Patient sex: M
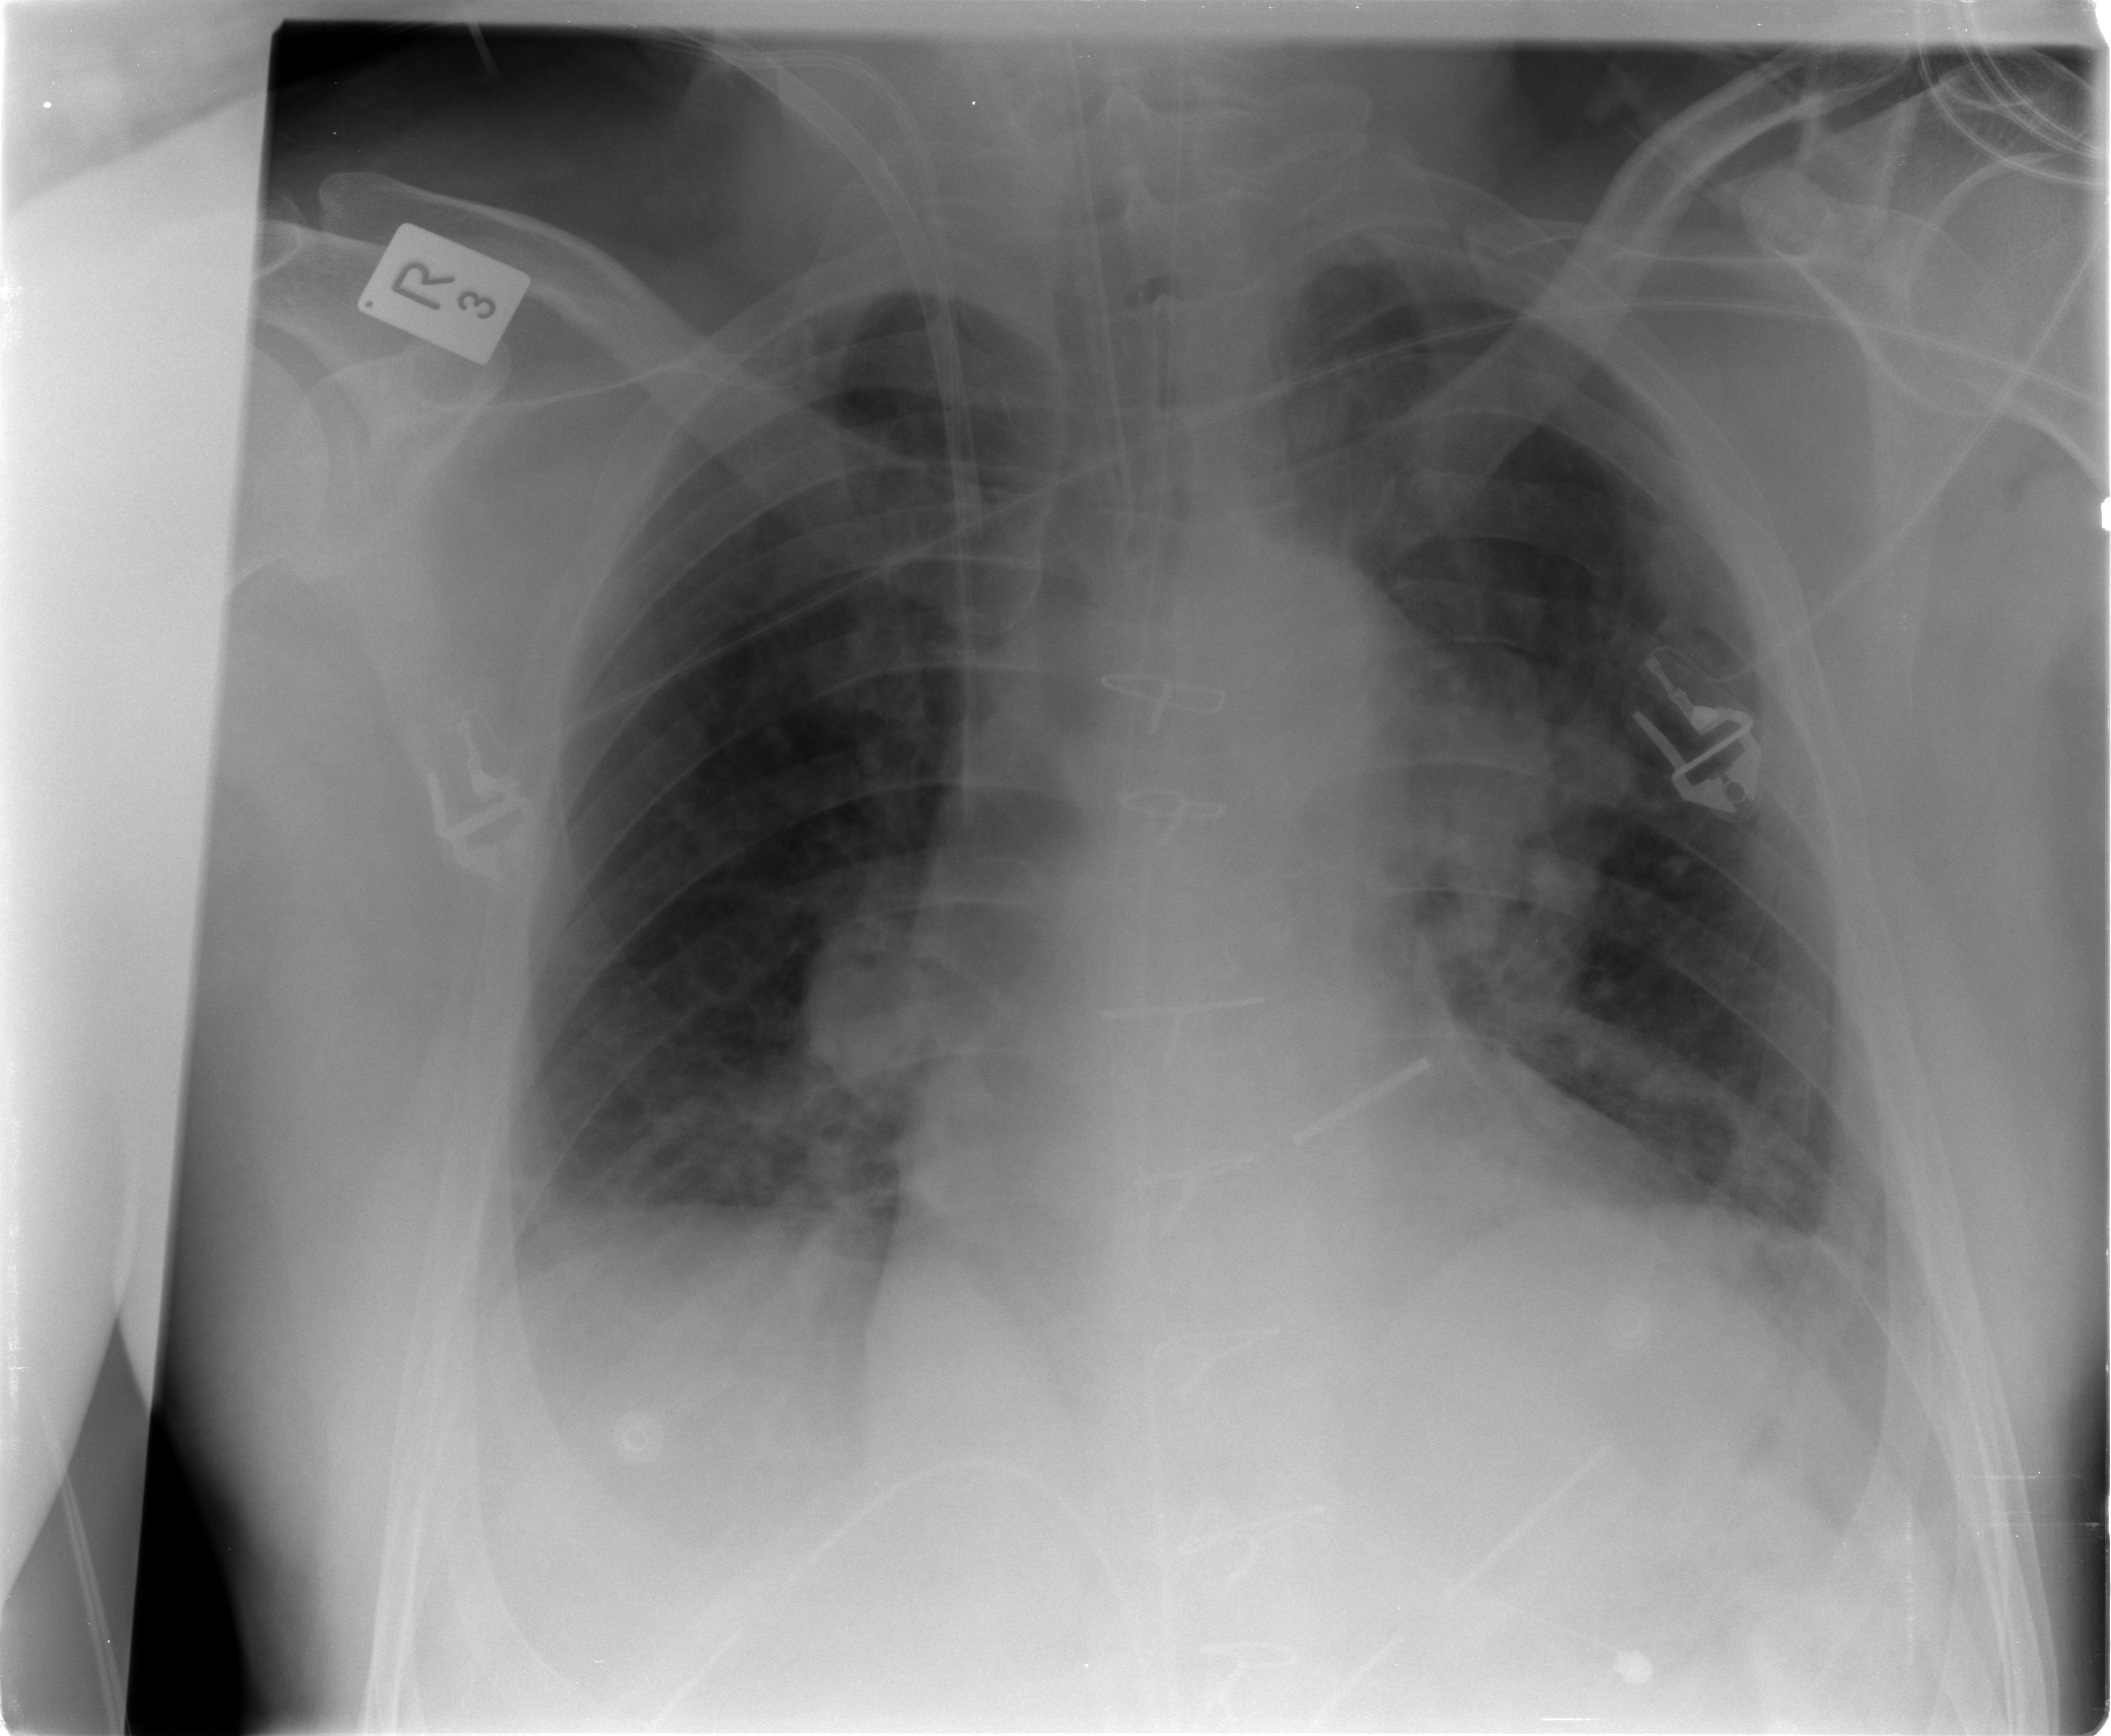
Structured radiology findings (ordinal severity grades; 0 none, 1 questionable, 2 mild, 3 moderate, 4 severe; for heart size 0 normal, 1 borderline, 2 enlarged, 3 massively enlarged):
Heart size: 2
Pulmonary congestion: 2
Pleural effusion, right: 2
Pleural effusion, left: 2
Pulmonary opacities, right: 0
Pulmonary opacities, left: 3
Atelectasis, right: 0
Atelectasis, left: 2